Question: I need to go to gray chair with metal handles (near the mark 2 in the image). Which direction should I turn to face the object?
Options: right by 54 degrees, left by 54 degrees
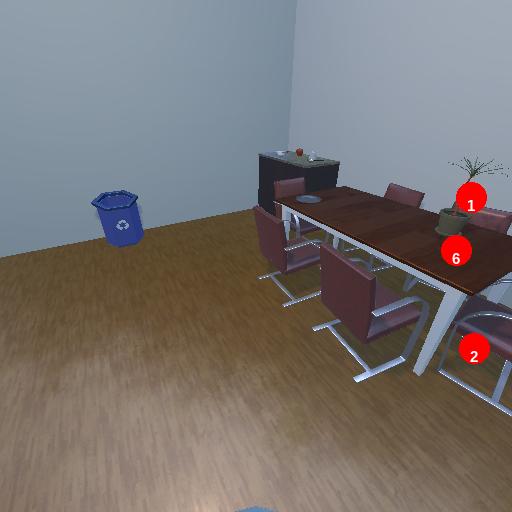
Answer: right by 54 degrees